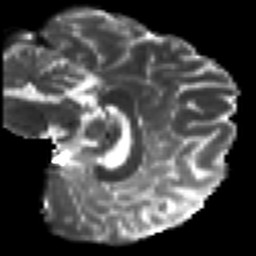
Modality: T2w
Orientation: sagittal
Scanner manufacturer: siemens
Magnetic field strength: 3 T
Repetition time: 7.8 s
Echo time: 0.09 s